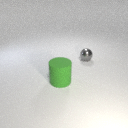
large green rubber cylinder to the left of small gray metal sphere